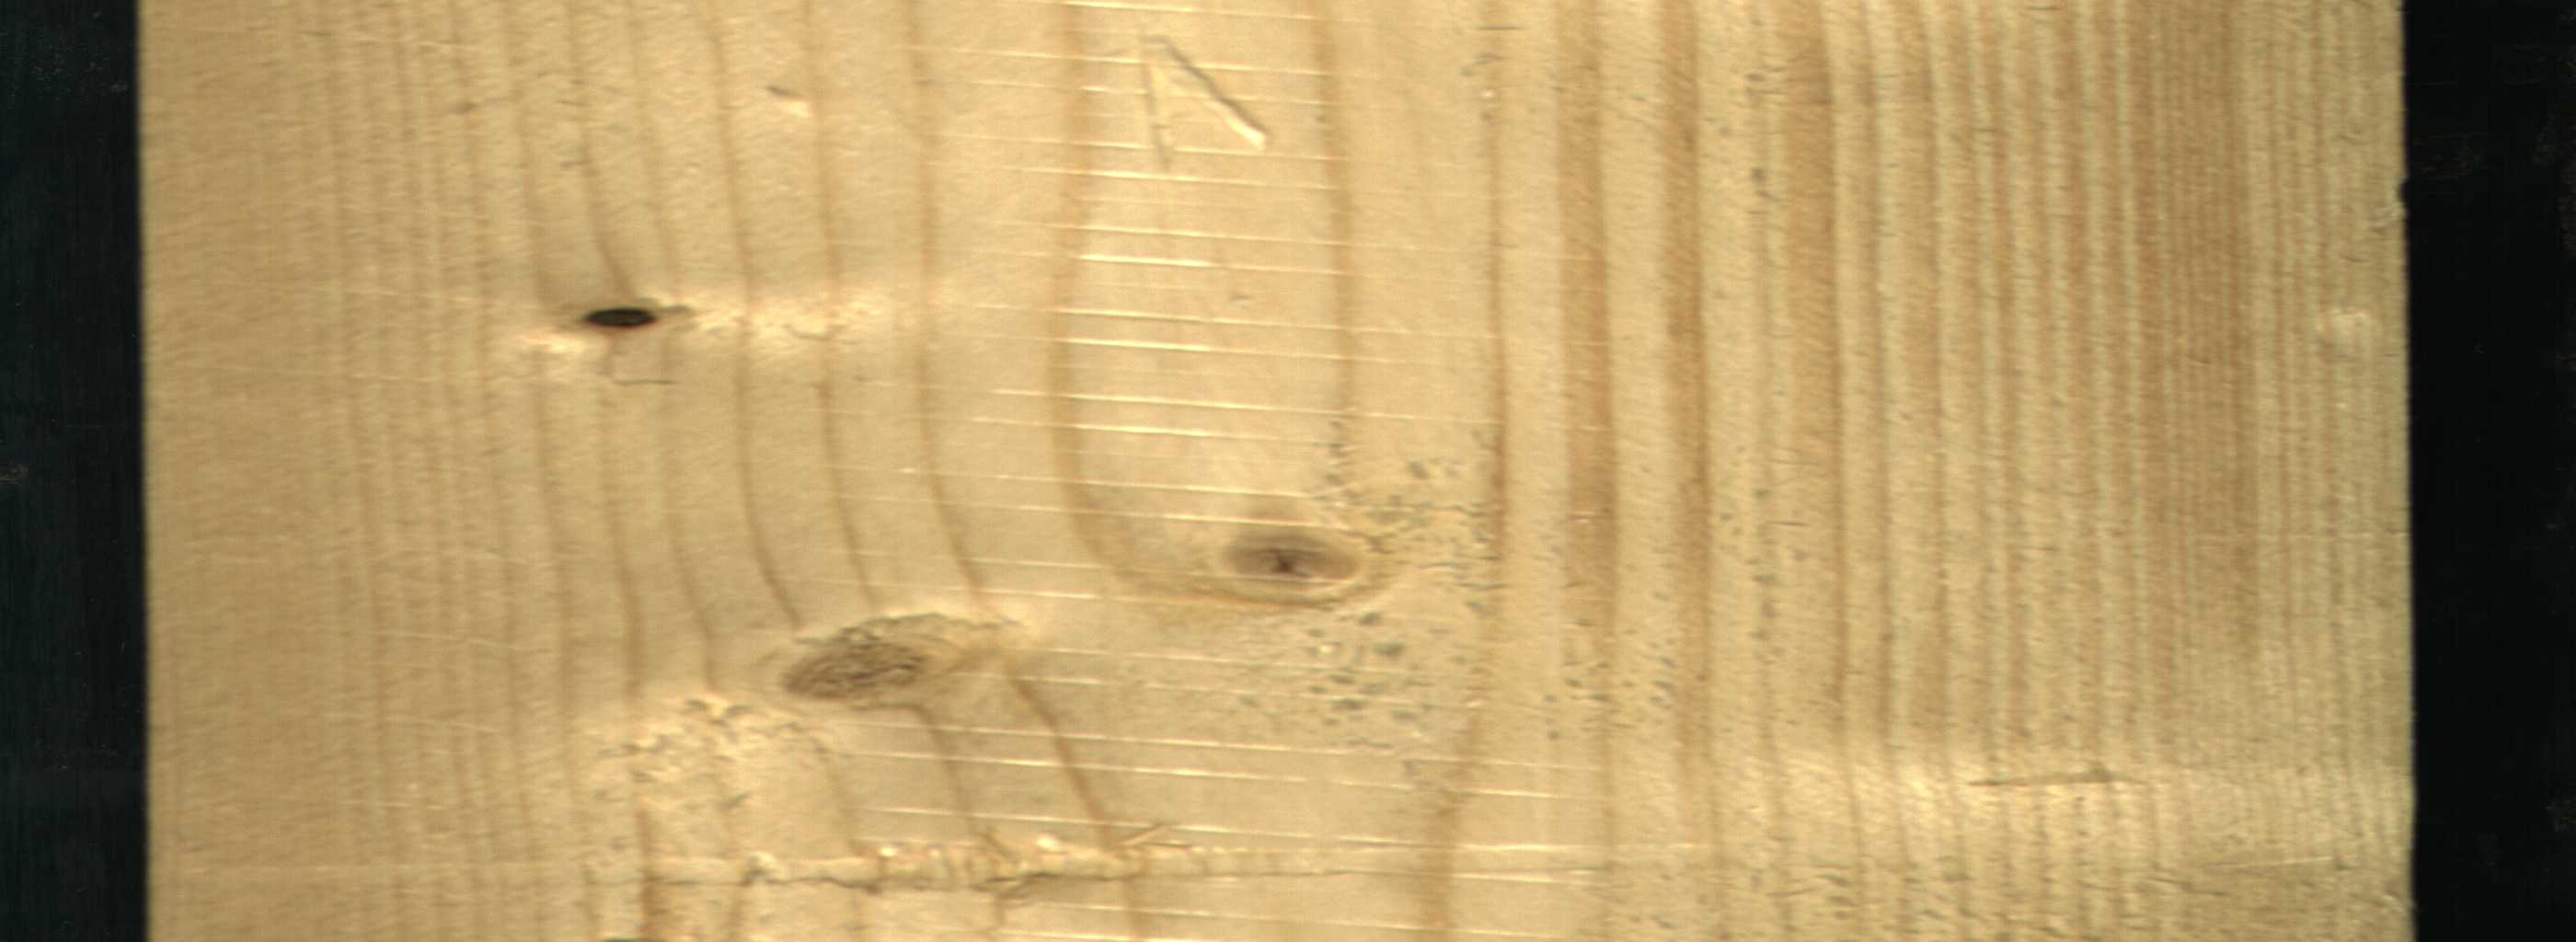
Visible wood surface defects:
Dead_Knot
Live_Knot
Live_Knot